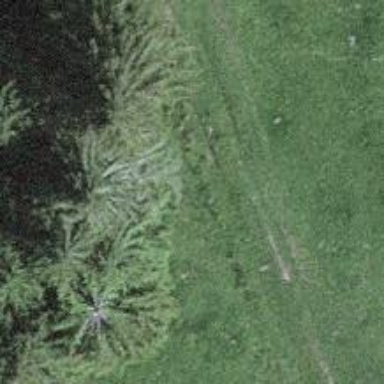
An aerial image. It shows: Agricultural area characterized by evergreen needle-leaved trees.